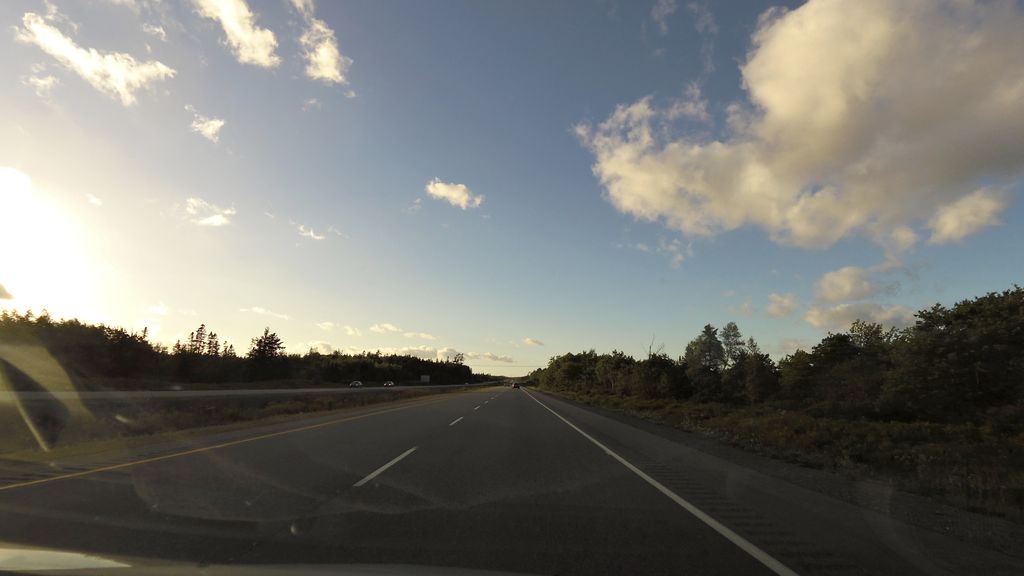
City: halifax